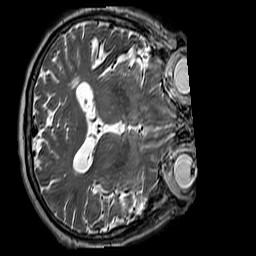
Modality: T2w
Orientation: axial
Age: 72
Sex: male
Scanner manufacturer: siemens
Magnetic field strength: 3 T
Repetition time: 3.2 s
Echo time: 0.212 s